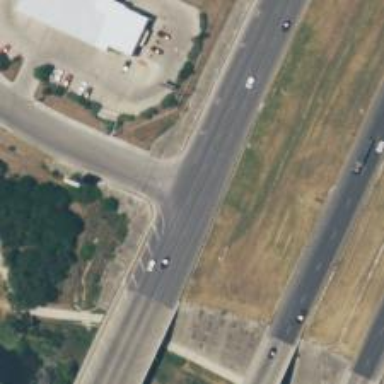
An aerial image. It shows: Secondary road with asphalt surface and frontage road.